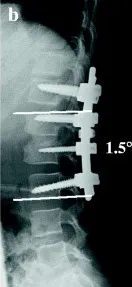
Postoperative radiographs and CT images. And the kyphosis to 1.5.
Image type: radiology (x_ray)